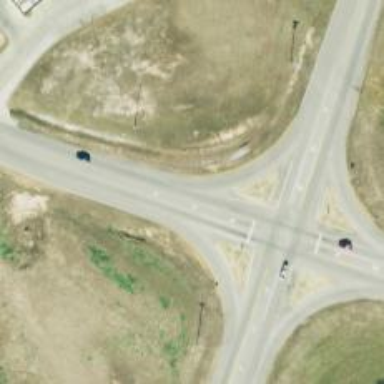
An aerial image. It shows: Roundabout flare on primary highway with asphalt surface.